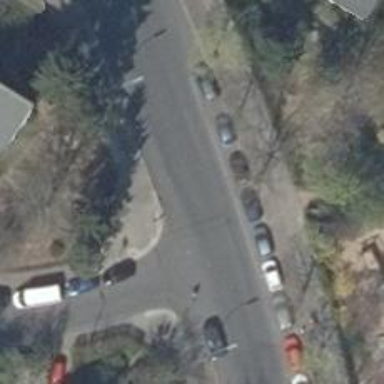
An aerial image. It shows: Tertiary road with asphalt surface. There are sidewalks on both sides and cycle track on the left.